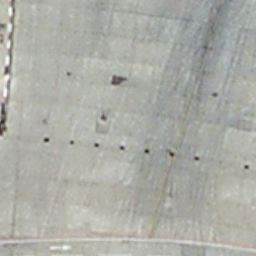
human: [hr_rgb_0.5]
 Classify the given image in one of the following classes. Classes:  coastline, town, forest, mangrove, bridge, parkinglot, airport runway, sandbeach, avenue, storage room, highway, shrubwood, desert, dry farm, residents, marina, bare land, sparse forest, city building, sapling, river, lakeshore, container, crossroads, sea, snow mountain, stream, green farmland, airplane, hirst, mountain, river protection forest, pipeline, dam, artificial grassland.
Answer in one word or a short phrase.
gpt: airport runway